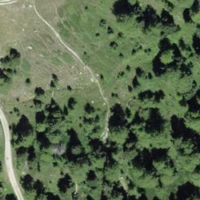
EUNIS habitat code: 44
Species observed at this site:
Arcyptera fusca
Lysandra coridon
Erebia tyndarus
Issoria lathonia
Melanargia galathea
Pieris rapae
Erebia montana
Erebia melampus
Populus tremula